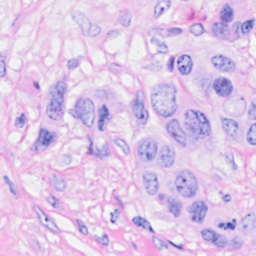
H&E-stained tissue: Breast